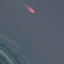
Land use / land cover class: SeaLake